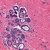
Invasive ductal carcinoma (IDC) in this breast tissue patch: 0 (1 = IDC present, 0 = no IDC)